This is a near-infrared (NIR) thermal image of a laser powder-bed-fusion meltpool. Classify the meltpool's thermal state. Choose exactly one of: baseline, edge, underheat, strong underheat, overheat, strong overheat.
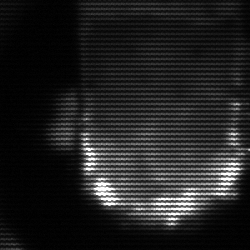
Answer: baseline